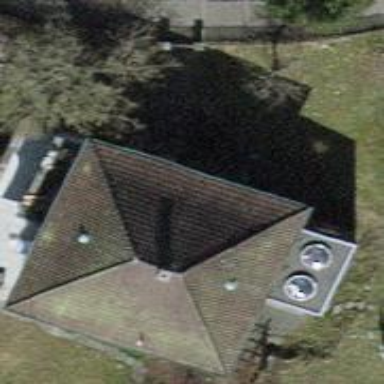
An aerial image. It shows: Building with tile roof.